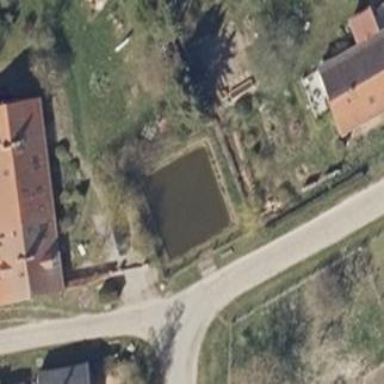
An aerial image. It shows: Pond with natural water.